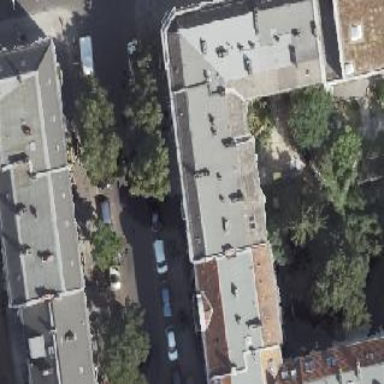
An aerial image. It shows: Building with apartments featuring unique double saltbox roof shape.